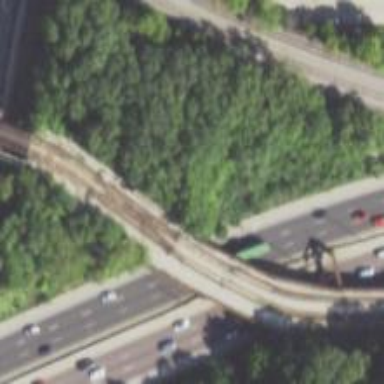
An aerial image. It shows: Railroad crossover.